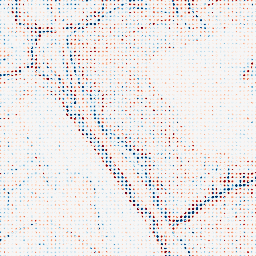
Category: edge_preserving
Decomposition family: anisotropic_diffusion
Decomposition parameters: iterations: 5
kappa: 10
gamma: 0.2
Upsampling method: sinc_blackman
Upsampling parameters: scale: 8
kernel_size: 4
Upsampling scale: 8